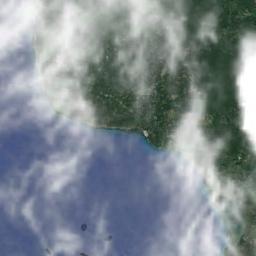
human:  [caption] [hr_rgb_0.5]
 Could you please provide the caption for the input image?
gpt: The white cloud is above green land and blue sea .

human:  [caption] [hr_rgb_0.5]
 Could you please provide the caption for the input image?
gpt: The stratus clouds are located above the sea and the land covered by dense vegetation .

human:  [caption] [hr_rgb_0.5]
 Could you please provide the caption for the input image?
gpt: Large white clouds on green land and blue sea .

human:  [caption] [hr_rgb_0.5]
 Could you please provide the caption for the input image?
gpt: There is a little thin cloud above the brown farmland .

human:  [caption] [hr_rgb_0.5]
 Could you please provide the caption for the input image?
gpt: There are gauzy clouds over a sea shore .